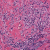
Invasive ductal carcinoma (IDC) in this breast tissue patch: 1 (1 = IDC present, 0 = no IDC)